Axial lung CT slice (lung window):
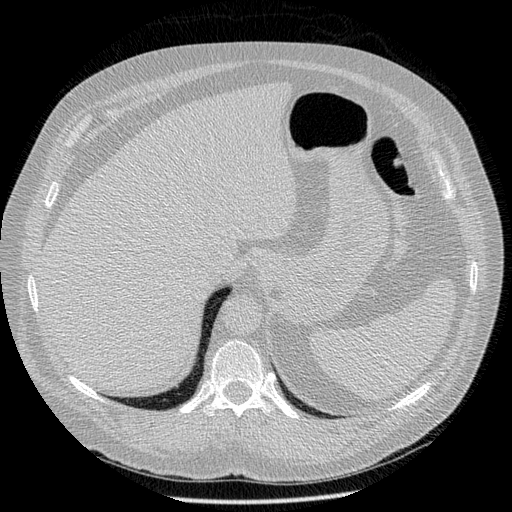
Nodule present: no